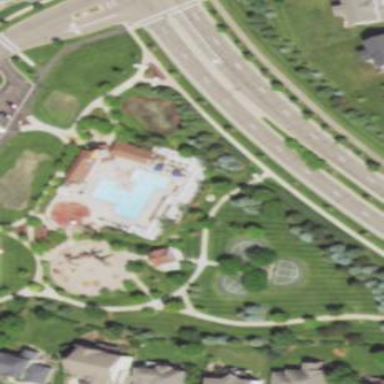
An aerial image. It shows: Sports center specializing in swimming activities located on leisure land.